Question: I have three level of divs.
Code snippet: <URL>
'''
<div class="div-container">
<div class="second-level">
<div class="divs">foo</div>
<div class="divs">foo</div>
<div class="divs">foo</div>
<div class="divs">foo</div>
<div class="divs">foo</div>
<div class="divs">foo</div>
<div class="divs">foo</div>
<div class="divs">foo</div>
<div class="divs">foo</div>
<div class="divs">foo</div>
<div class="divs">foo</div>
<div class="divs">foo</div>
<div class="divs">foo</div>
<div class="divs">foo</div>
</div>
<div class="second-level top-40">
<div class="divs">foo</div>
<div class="divs">foo</div>
<div class="divs">foo</div>
<div class="divs">foo</div>
<div class="divs">foo</div>
<div class="divs">foo</div>
<div class="divs">foo</div>
<div class="divs">foo</div>
</div>
</div>
.div-container{
padding: 5px;
font-size: 20px;
height: 30px;
width: 576px;
border: solid 2px #a6a29f;
}
.second-level{
height: 30px;
font-size: 14px;
position: absolute;
width: auto;
overflow: auto;
box-sizing: border-box;
}
.divs {
border: solid #ccc 1px;
box-sizing: border-box;
color: rgb(51, 51, 51);
float: left;
font-size: 14px;
height: 20px;
line-height: 20px;
width: 50px;
}
div {
display: block;
}
'''
, which has fixed width, contains several containers.
These container's width is dynamic. It could be more or less than width. If width is more than div, scrollbar should appear (no parent div's width exceeding).
Tried a lot of different display, position and overflow settings, but no success.
Thank you in advance!
P.S. Simply adding
'''
overflow-x: scroll;
overflow-y: scroll;
'''
to div-container does this:

I want it to be like I drew in red.
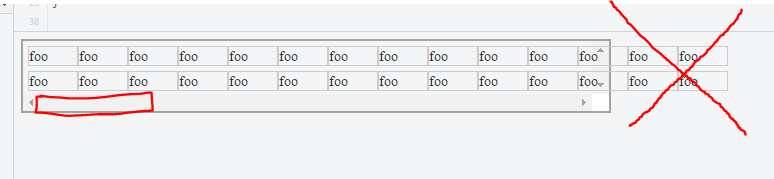
Answer: Is this helpful. Sample Below
'''
.div-container{
padding: 5px;
font-size: 20px;
height: 60px;
width: 576px;
border: solid 2px #a6a29f;
position: relative;
overflow-x: scroll;
overflow-y: scroll;
}
.second-level{
height: 30px;
font-size: 14px;
position: absolute;
box-sizing: border-box;
display: flex;
}
.divs {
border: solid #ccc 1px;
box-sizing: border-box;
color: rgb(51, 51, 51);
font-size: 14px;
height: 20px;
line-height: 20px;
width: 50px;
}
.top-40 {
top:40px;
}
'''
'''
<div class="div-container">
<div class="second-level">
<div class="divs">foo</div>
<div class="divs">foo</div>
<div class="divs">foo</div>
<div class="divs">foo</div>
<div class="divs">foo</div>
<div class="divs">foo</div>
<div class="divs">foo</div>
<div class="divs">foo</div>
<div class="divs">foo</div>
<div class="divs">foo</div>
<div class="divs">foo</div>
<div class="divs">foo</div>
<div class="divs">foo</div>
<div class="divs">foo</div>
</div>
<div class="second-level top-40">
<div class="divs">foo</div>
<div class="divs">foo</div>
<div class="divs">foo</div>
<div class="divs">foo</div>
<div class="divs">foo</div>
<div class="divs">foo</div>
<div class="divs">foo</div>
<div class="divs">foo</div>
<div class="divs">foo</div>
<div class="divs">foo</div>
<div class="divs">foo</div>
<div class="divs">foo</div>
<div class="divs">foo</div>
<div class="divs">foo</div>
</div>
</div>
'''